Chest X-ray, AP view. Patient: 25 years old, sex M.
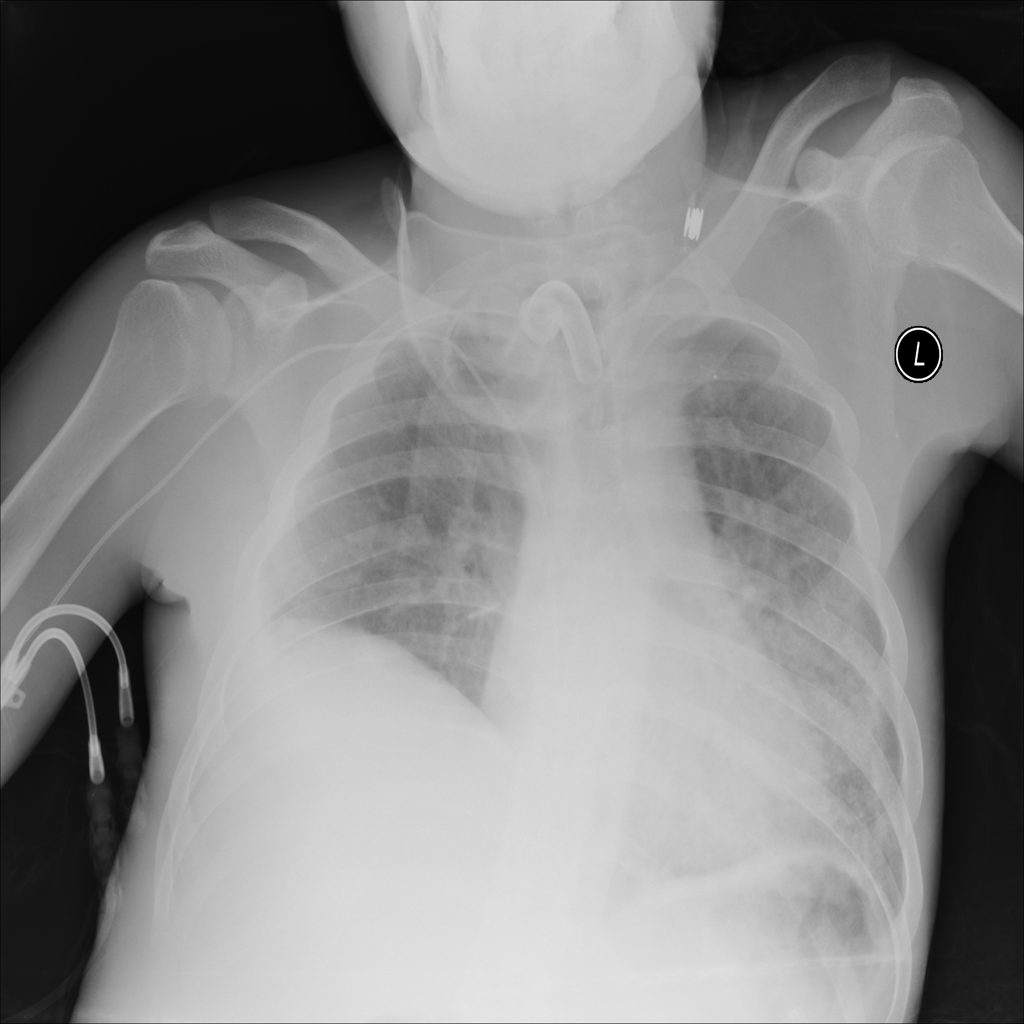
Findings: Infiltration